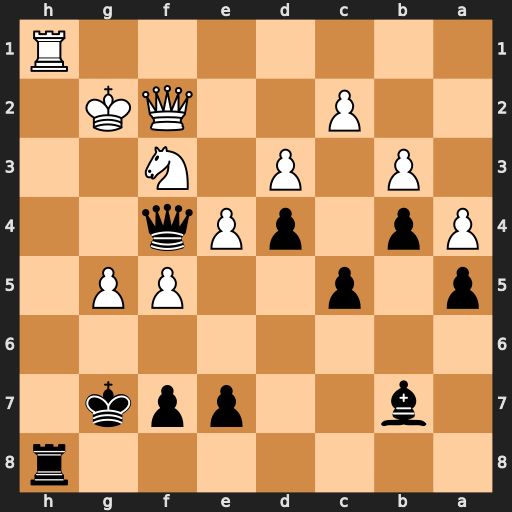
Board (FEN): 7r/1b2ppk1/8/p1p2PP1/Pp1pPq2/1P1P1N2/2P2QK1/7R
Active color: b
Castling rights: -
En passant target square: -
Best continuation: Qg4+ Qg3 Qxg3+ Kxg3 Rxh1